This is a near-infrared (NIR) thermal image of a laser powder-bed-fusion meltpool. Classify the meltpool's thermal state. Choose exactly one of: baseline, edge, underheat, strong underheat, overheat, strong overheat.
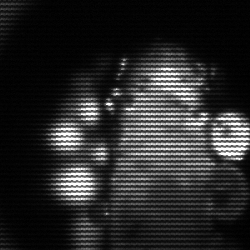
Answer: baseline